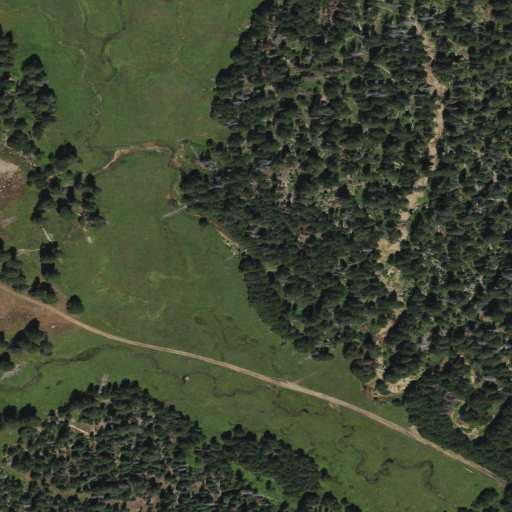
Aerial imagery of plain(s) in California named Jackass Meadow containing herbaceous wetlands, grassland, evergreen forest, woody wetlands, and shrub